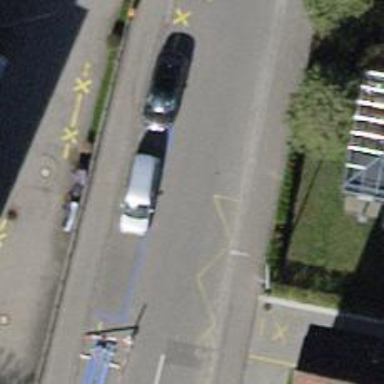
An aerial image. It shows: Public transport stop position.